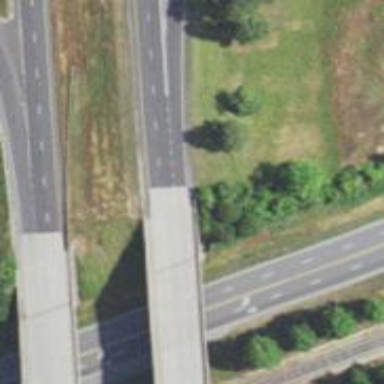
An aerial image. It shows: Bridge over motorway.